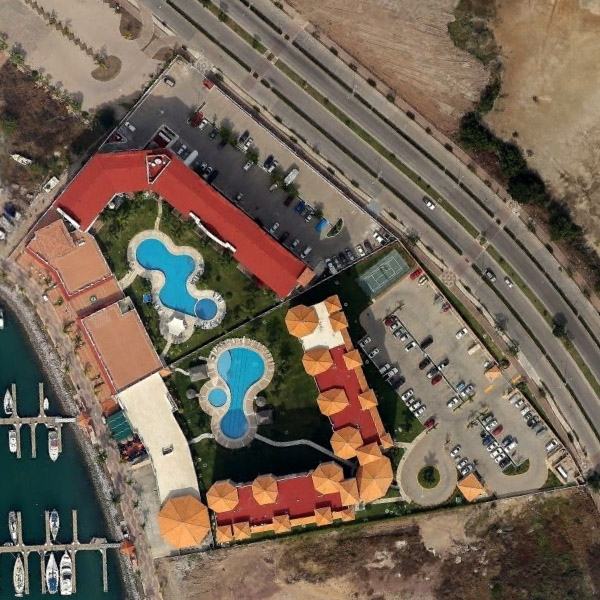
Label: Resort